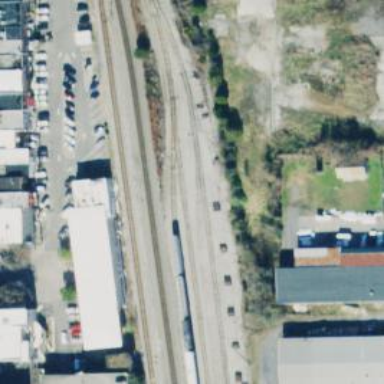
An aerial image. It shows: Abandoned railway yard.